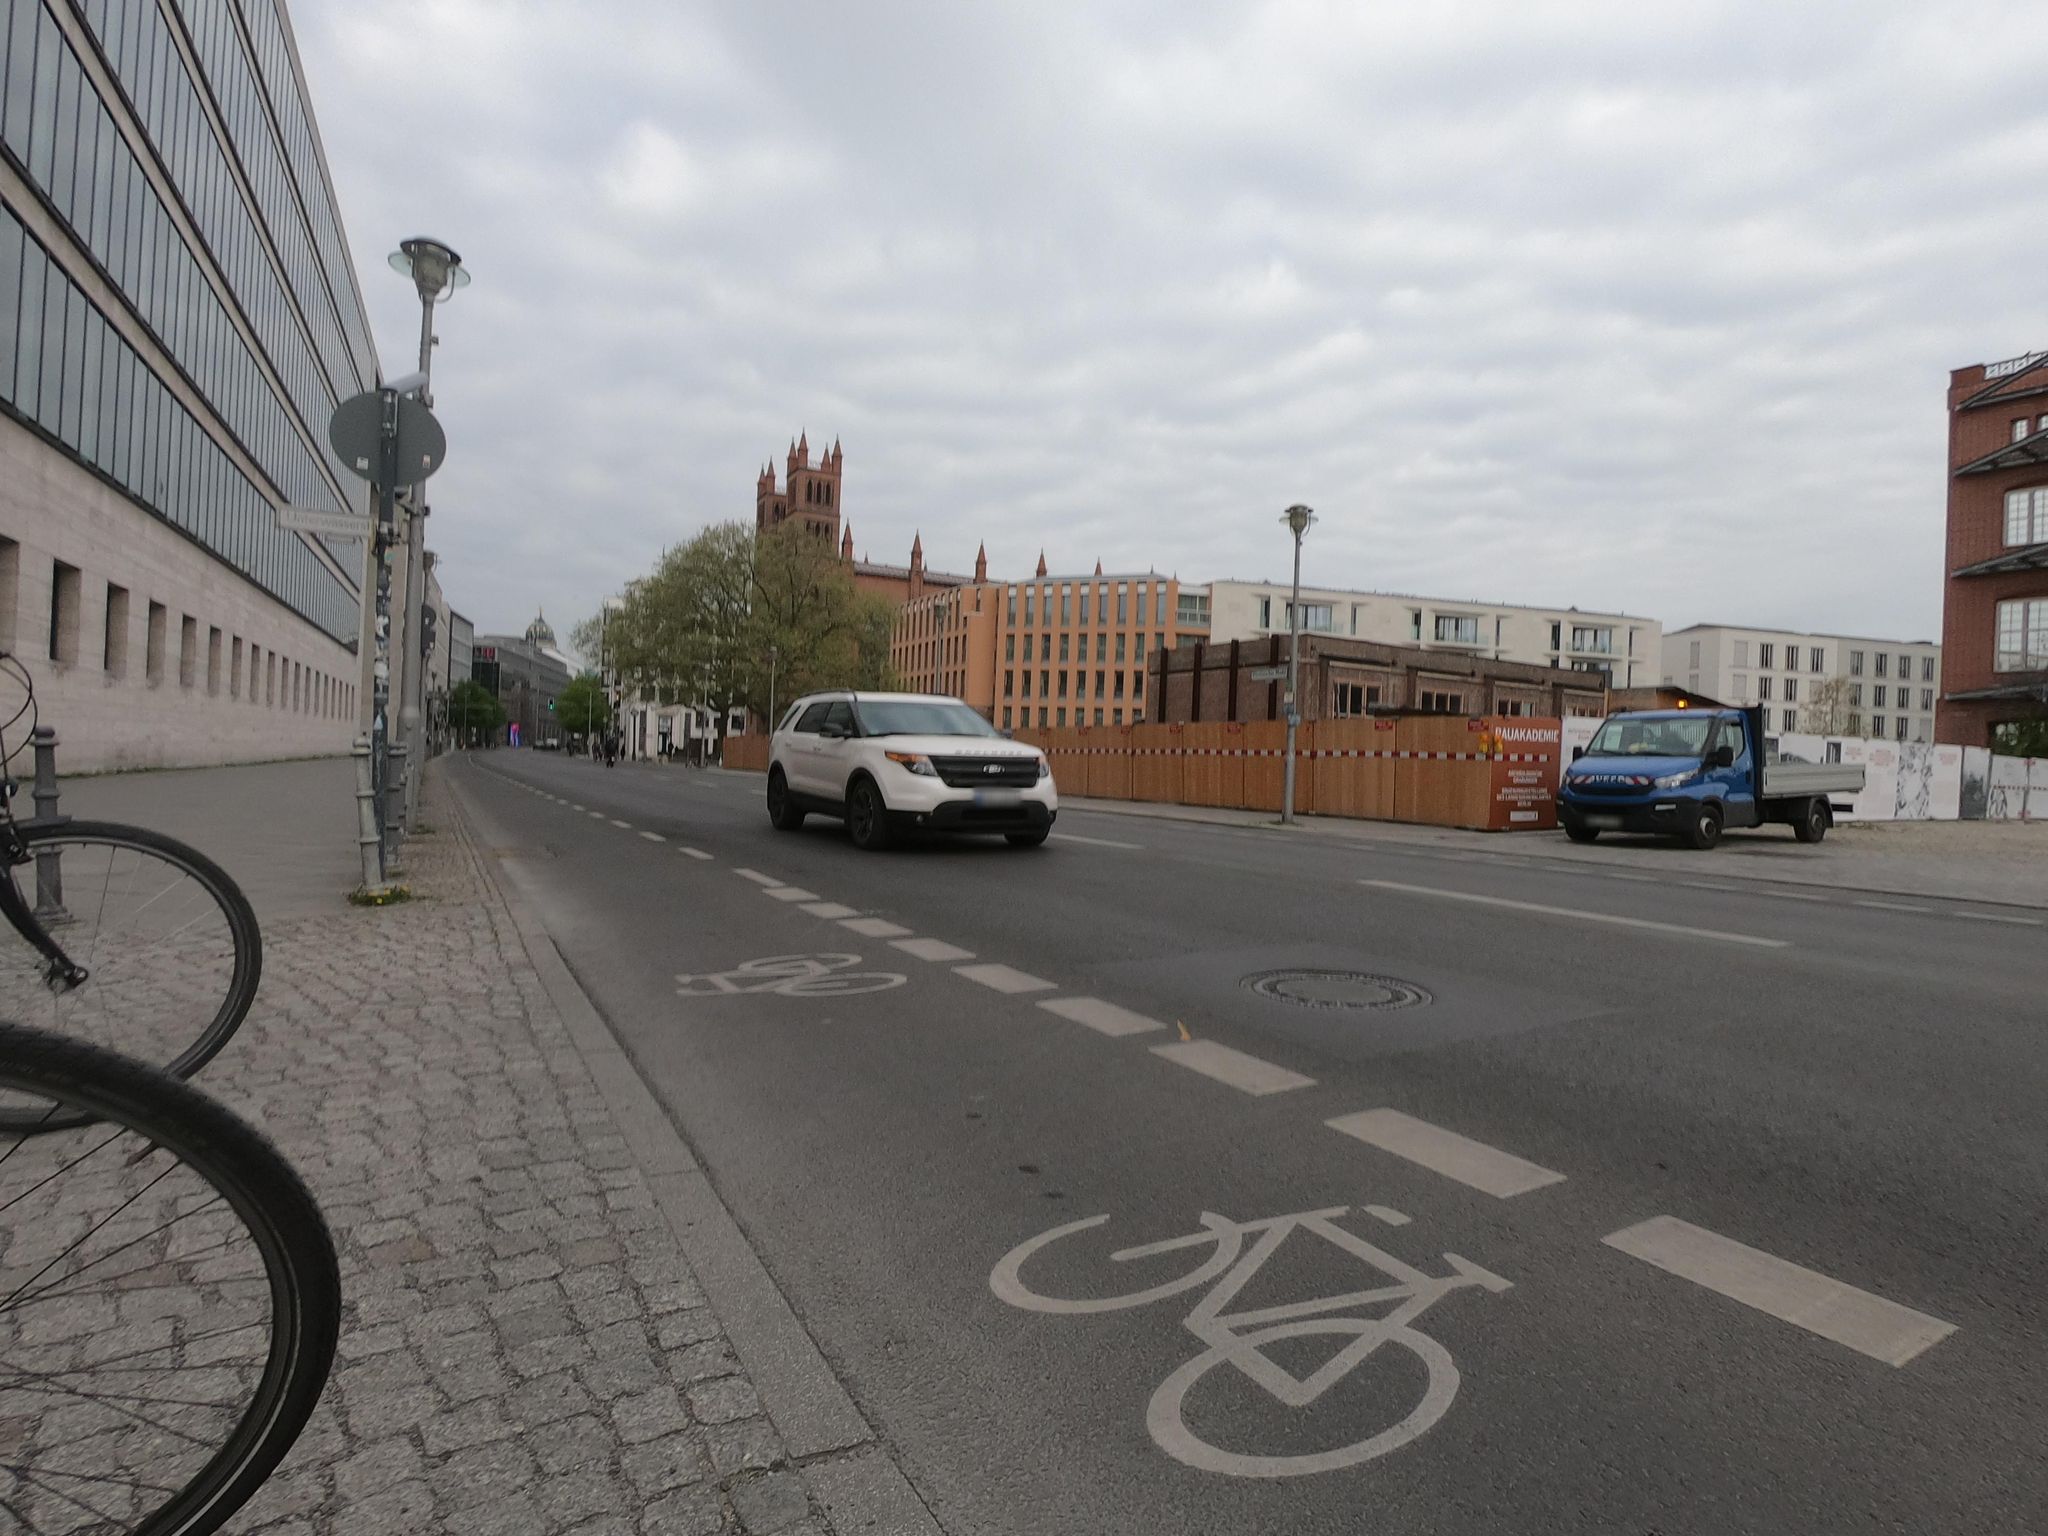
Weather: cloudy
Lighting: day
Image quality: good
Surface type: cycling surface
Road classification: pedestrian
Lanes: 2
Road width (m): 4
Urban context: urban centre
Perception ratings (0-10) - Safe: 2.87, Lively: 8.07, Beautiful: 4.69, Boring: 3.4, Depressing: 2.04, Wealthy: 9.63